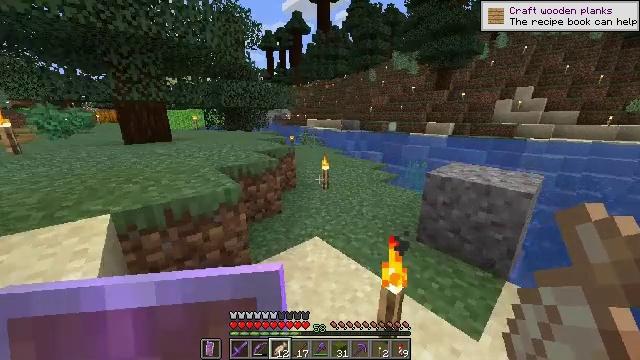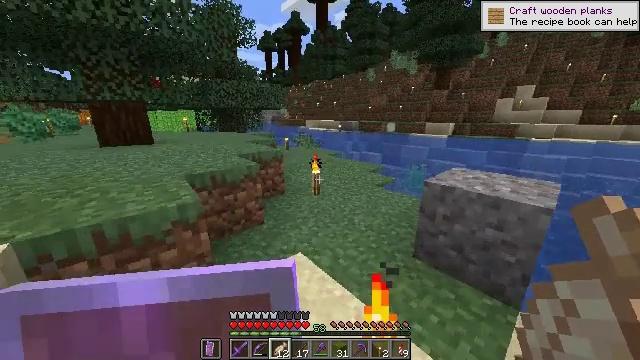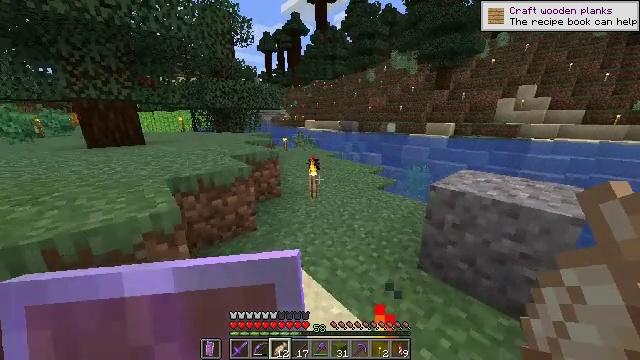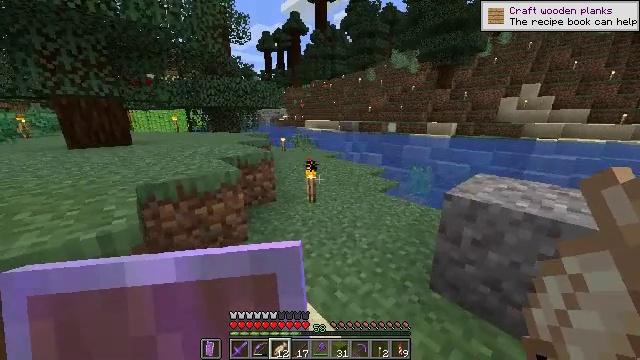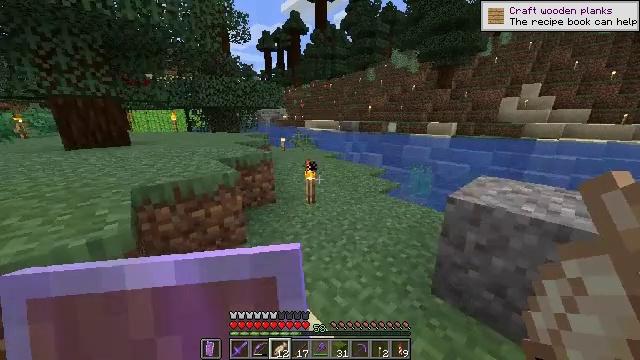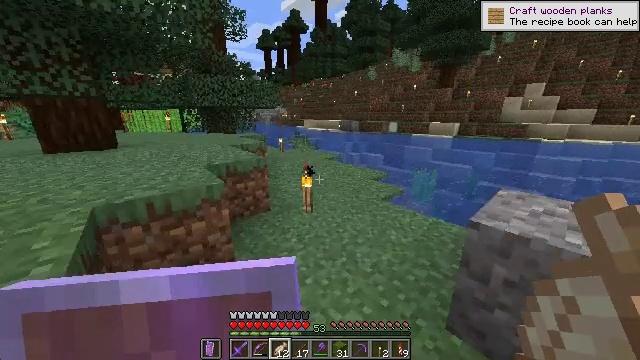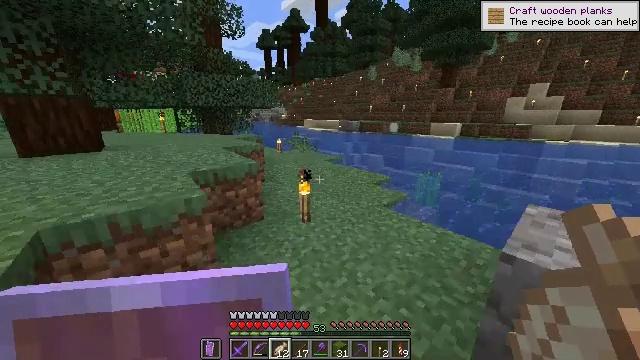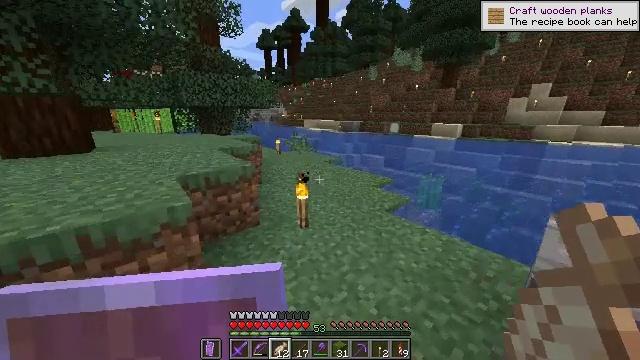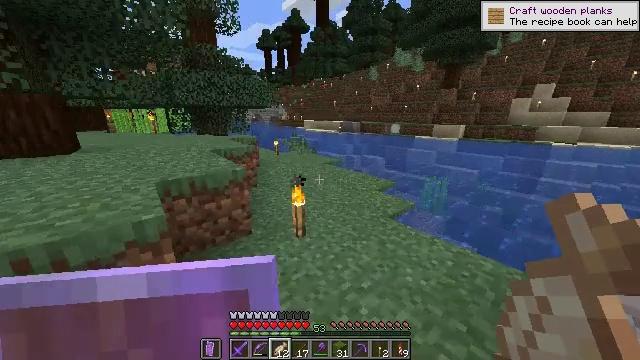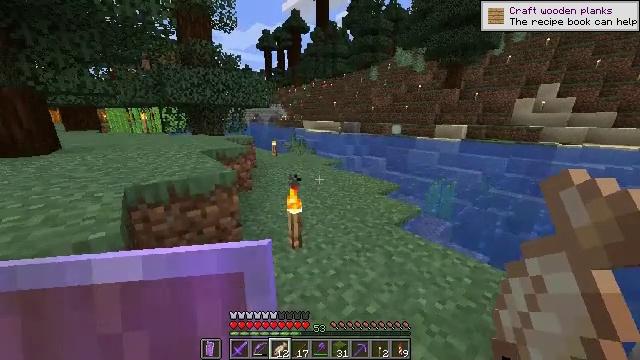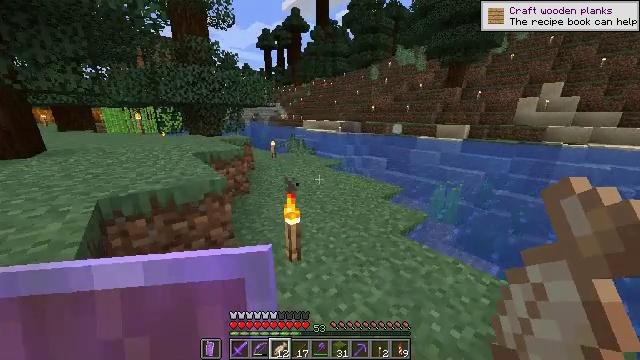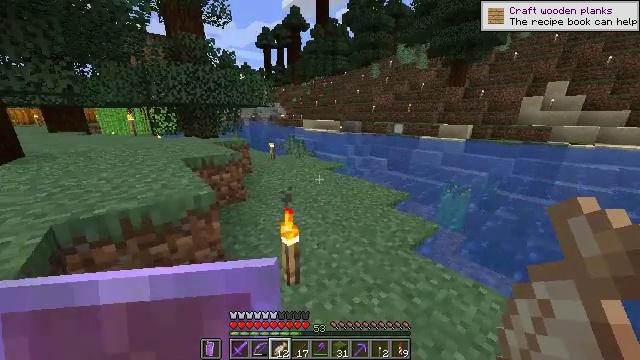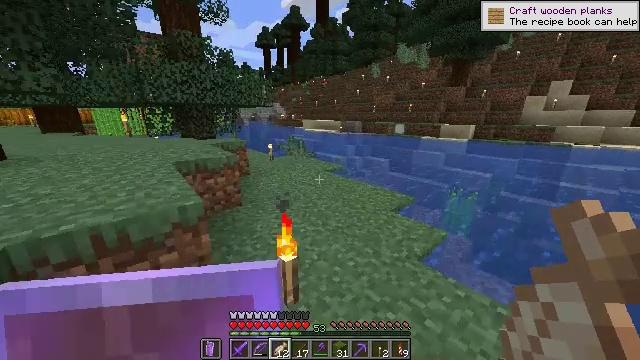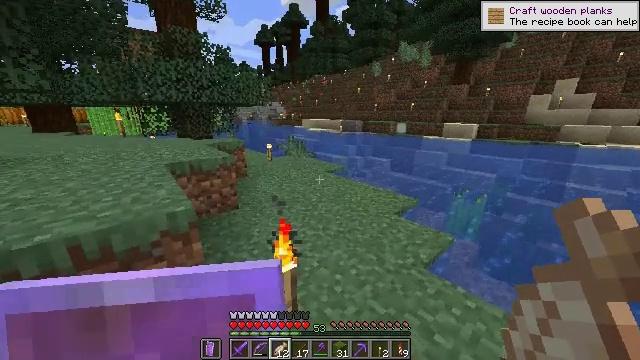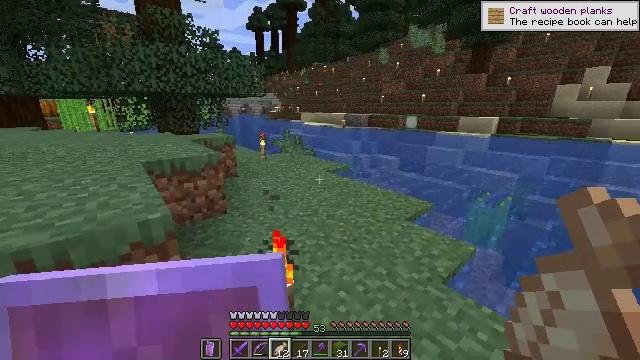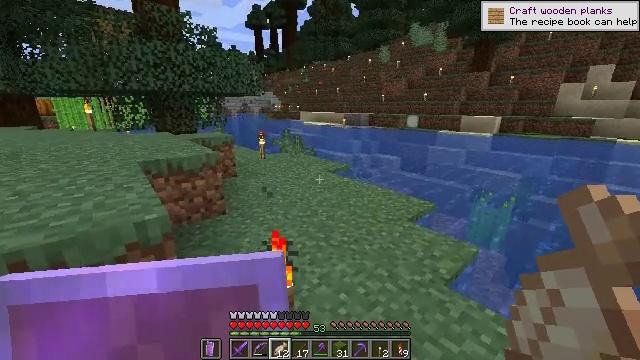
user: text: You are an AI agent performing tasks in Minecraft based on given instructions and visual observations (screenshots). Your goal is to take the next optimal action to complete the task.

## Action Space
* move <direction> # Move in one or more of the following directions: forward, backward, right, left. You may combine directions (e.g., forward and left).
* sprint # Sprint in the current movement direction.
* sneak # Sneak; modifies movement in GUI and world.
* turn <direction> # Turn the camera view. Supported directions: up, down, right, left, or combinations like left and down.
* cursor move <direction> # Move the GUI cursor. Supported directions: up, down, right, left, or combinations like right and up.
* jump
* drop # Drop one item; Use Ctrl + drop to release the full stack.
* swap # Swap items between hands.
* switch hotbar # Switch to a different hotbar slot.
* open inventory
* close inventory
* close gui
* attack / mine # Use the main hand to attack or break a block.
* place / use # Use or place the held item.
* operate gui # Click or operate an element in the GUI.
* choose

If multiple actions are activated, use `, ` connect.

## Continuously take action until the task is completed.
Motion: motion action
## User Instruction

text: Create a green carpet using green wool.
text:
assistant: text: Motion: move forward, sprint
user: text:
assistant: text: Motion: move forward, sprint
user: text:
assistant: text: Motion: move forward, sprint
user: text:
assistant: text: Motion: move forward, sprint
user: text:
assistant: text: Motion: move forward, sprint
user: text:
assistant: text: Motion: move forward, sprint
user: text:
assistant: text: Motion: move forward, sprint
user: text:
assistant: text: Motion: move forward
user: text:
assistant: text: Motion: move forward
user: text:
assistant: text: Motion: move forward
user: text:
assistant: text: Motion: move forward
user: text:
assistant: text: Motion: no_op
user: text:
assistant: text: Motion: no_op
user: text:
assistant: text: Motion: no_op
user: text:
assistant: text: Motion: no_op
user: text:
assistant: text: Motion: no_op
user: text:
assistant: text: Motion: no_op
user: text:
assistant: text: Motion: no_op
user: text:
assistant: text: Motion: no_op
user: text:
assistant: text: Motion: no_op
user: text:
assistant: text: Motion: no_op
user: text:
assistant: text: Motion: no_op
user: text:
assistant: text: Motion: move forward
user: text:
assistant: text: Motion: move forward
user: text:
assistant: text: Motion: move forward
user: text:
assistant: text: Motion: move forward
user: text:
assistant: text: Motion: move forward
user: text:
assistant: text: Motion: move forward
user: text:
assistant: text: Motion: move forward
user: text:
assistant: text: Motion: move forward